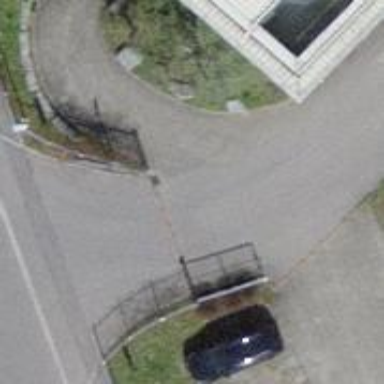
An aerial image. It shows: Gate.